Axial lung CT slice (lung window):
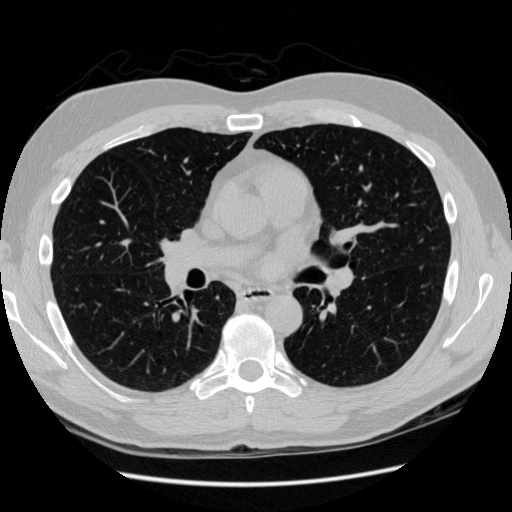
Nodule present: no